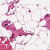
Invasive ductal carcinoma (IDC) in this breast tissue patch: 0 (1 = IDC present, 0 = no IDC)